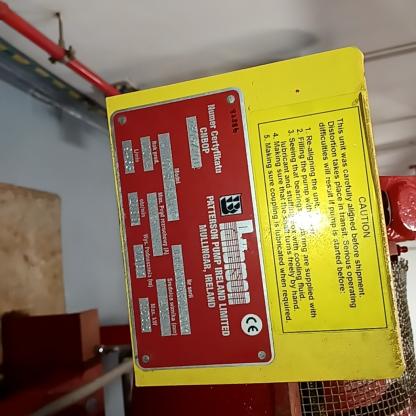
Klasa: tabliczka-znamionowa